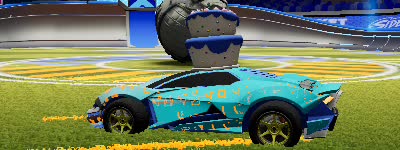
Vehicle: werewolf